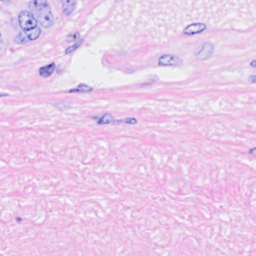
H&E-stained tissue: Breast